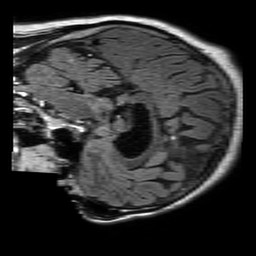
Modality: FLAIR
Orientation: sagittal
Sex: male
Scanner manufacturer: philips
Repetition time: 11 s
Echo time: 0.125 s